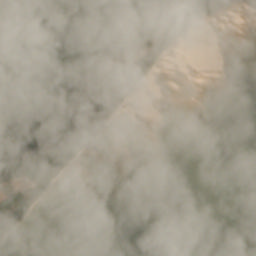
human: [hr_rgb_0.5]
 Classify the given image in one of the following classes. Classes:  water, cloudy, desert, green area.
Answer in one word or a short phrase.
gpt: cloudy